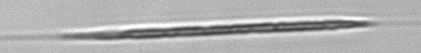
Label: Rhizosolenia